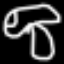
Label: mushroom